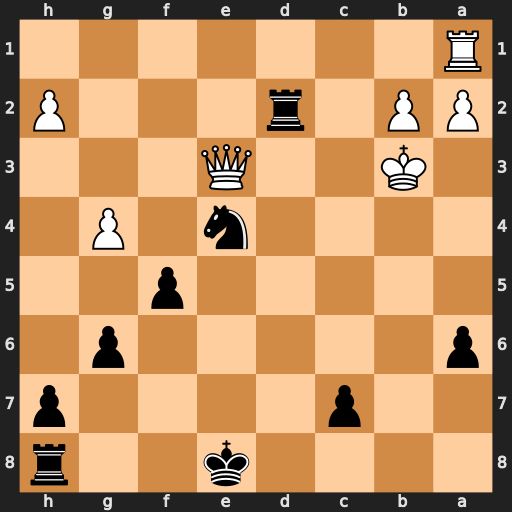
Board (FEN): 4k2r/2p4p/p5p1/5p2/4n1P1/1K2Q3/PP1r3P/R7
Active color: b
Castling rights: k
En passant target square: -
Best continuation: Rd3+ Qxd3 Nc5+ Kc3 Nxd3